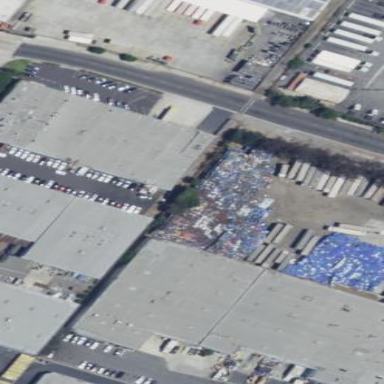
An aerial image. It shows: Warehouse building.